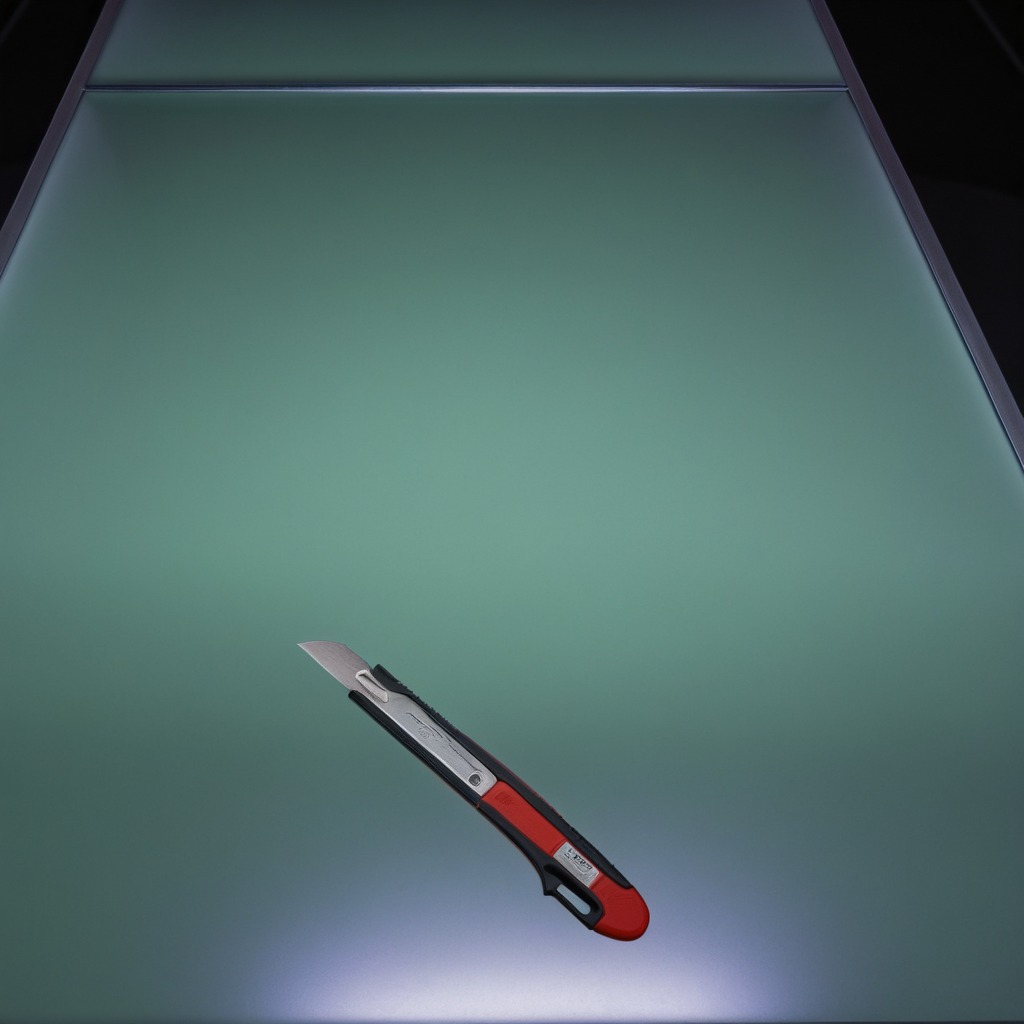
A utility knife lying on a clean empty table in a railway signal maintenance room lit by harsh overhead fluorescents photorealistic surface textures crisp shadows high dynamic range